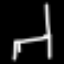
Label: chair